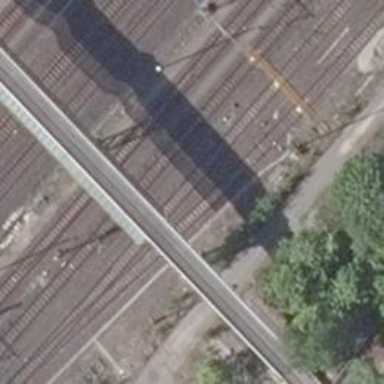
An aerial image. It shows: Disused railway spur service.